Question: I have a 'ManualResetEvent'. At one point, I wait on that event using 'WaitOne'. To my amazement, I received an 'OnPaint' event while in the 'WaitOne'. This happens quite often too.
The stack trace looks like this:

I understood that a 'WaitOne' would block the current thread and would not allow any other code to be executed until the event fires.
Could someone explain what happens here?
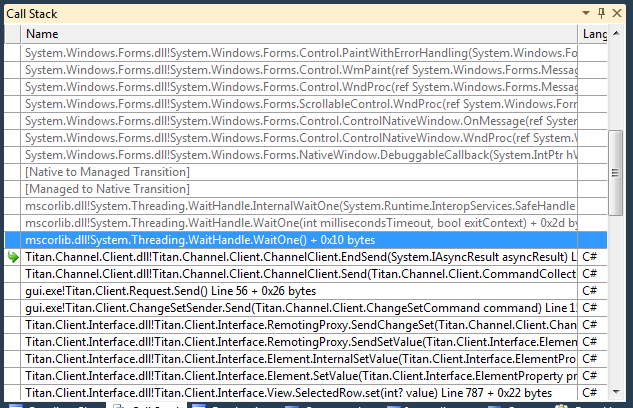
Answer: This is by design. The CLR honors the contract of a single-threaded apartment (STA). The main thread of a GUI app is STA as is required in Windows programming, the [STAThread] attribute on the Main() method ensures that.
Hard rules for an STA thread are that it must pump a message loop (like Application.Run) and can never block. Blocking an STA thread is highly likely to cause deadlock when background threads use any COM apartment threaded objects. There are many of them, the clipboard and WebBrowser are common ones you'll encounter in a .NET program. Many less visible ones as well, available as .NET wrapper classes.
The CLR ensures blocking can't cause deadlock by pumping a message loop when you use the lock statement or call the Wait method of the synchronization classes. Or Thread.Join(). That message loop dispatches the WM_PAINT message, causing the Paint event to run.
You need to restructure your program to ensure this doesn't cause a problem. Pretty important to focus on not blocking the main thread at all. It is very rarely needed when you have, say, the BackgroundWorker class or Control.BeginInvoke() at your disposal. For some kind of odd reason the Mutex class doesn't do this kind of pumping, that could be another way. Although deadlock is lurking around the corner if you do.